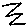
Label: zigzag